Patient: sex M, age 81
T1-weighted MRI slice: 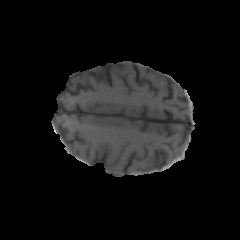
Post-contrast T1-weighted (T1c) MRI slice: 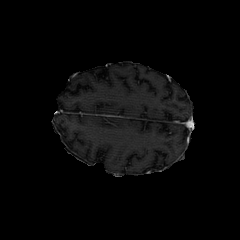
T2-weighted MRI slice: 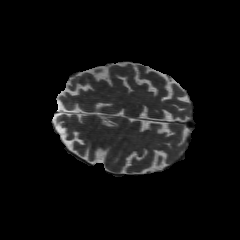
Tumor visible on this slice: no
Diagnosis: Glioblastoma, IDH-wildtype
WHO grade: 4